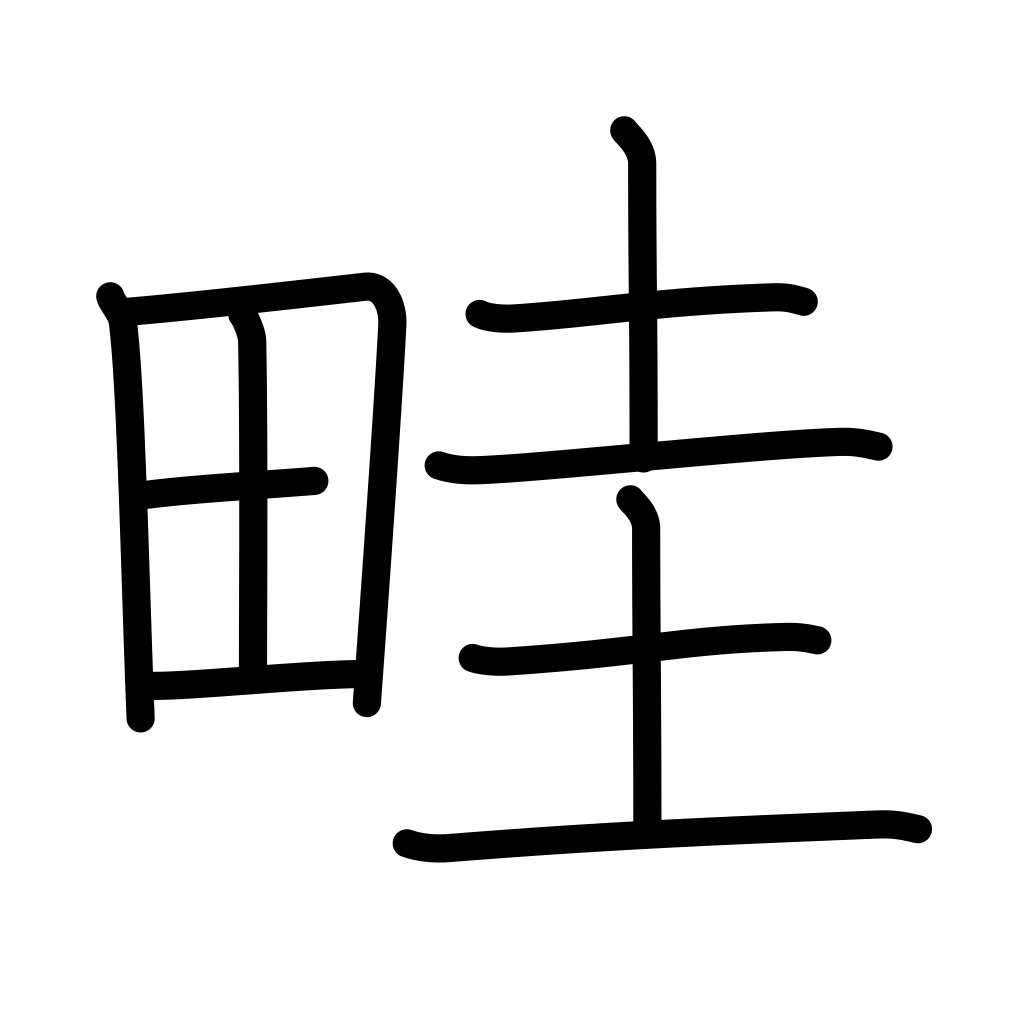
Meaning: rice paddy ridge, furrow, rib